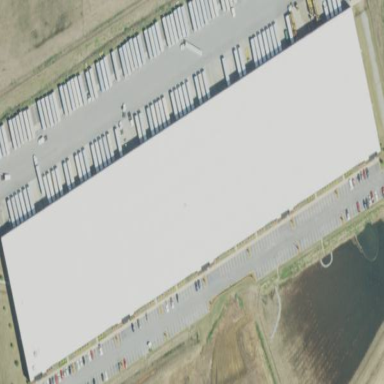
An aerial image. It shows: Warehouse building.